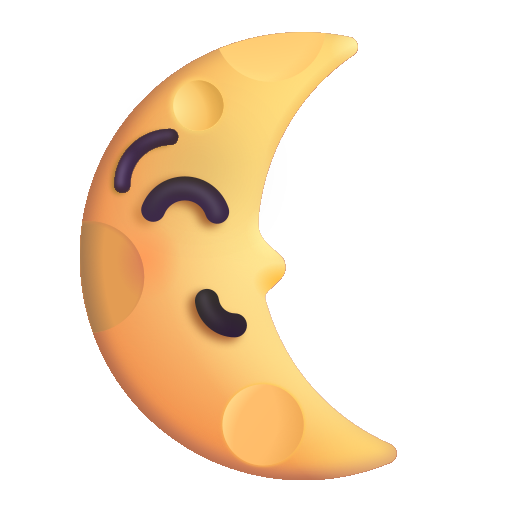
last quarter moon face color